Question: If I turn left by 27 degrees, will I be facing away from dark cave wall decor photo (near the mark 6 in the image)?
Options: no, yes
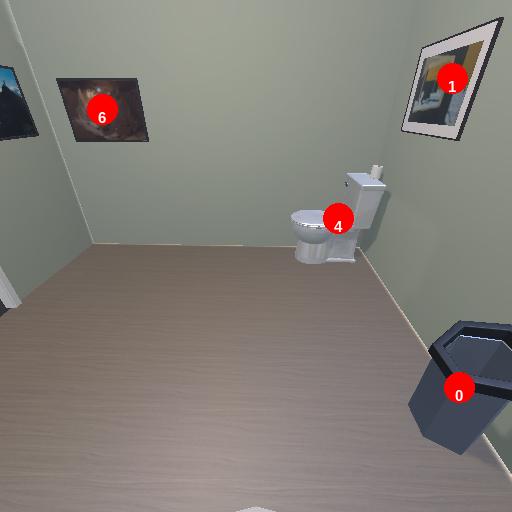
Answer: no